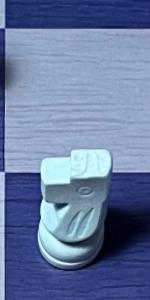
Label: Knight_White